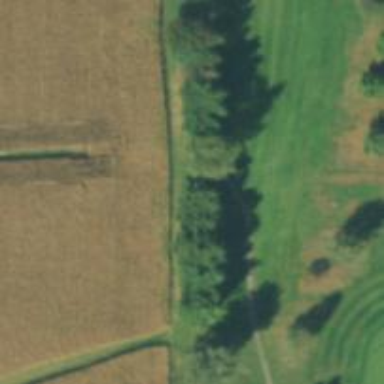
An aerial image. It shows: Footway that resembles golf path.